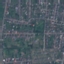
Land use / land cover class: Residential